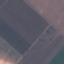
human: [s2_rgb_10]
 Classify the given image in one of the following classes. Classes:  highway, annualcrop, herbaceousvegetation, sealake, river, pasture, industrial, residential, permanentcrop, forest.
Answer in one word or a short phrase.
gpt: AnnualCrop